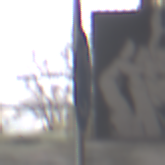
Verkehrszeichen: Kreisverkehr
Umgebung: Roofed, Special
Tageszeit: Midday
Wetter: Overcast
Licht: Natural
Jahreszeit: NotSpecified
Kontrast: MediumContrast